Field crop: maize
Growth stage: 1
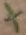
Species: atriplex